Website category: sports
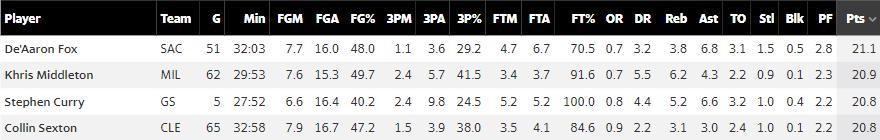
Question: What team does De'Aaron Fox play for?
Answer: SAC

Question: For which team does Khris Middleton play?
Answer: MIL

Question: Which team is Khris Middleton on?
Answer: MIL

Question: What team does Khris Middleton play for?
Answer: MIL

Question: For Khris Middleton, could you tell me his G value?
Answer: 62

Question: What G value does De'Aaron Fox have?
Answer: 51

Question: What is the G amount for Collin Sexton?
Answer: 65

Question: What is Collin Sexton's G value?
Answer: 65

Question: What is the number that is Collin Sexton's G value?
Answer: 65

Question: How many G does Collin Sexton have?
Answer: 65

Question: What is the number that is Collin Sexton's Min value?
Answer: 32:58

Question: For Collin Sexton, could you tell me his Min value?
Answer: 32:58

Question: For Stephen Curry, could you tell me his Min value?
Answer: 27:52

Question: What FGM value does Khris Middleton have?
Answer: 7.6

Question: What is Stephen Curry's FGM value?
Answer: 6.6

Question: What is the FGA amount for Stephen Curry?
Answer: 16.4

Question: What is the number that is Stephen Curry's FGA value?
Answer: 16.4

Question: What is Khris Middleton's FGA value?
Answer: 15.3

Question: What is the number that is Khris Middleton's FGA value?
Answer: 15.3

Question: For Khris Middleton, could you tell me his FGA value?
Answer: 15.3

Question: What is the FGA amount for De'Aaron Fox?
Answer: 16.0

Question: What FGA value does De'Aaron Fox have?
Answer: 16.0

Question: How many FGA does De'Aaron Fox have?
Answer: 16.0

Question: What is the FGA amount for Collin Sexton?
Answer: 16.7

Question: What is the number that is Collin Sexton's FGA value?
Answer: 16.7

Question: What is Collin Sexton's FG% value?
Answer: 47.2

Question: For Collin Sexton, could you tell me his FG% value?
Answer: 47.2

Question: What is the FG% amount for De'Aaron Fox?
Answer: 48.0

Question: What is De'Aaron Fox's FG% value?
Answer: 48.0

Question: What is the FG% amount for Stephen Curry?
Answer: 40.2

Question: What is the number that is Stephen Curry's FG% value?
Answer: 40.2

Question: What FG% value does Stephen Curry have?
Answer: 40.2

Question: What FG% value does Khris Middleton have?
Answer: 49.7

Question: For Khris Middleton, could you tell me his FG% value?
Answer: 49.7

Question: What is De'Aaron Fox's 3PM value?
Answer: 1.1

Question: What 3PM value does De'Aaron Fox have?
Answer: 1.1

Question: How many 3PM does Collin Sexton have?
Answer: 1.5

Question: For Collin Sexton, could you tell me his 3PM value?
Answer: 1.5

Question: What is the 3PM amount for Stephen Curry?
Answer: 2.4

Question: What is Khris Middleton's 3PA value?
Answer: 5.7

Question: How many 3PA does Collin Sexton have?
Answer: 3.9

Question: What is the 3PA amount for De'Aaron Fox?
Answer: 3.6

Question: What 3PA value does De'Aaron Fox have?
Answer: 3.6

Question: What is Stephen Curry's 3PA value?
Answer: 9.8

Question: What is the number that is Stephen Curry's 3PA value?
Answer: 9.8

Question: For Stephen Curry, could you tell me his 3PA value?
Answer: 9.8

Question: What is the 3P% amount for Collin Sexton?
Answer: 38.0

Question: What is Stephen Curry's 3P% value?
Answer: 24.5

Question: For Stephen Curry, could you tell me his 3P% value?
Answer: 24.5

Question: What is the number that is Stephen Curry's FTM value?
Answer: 5.2

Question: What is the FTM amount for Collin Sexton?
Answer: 3.5

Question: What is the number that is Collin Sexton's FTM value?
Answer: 3.5

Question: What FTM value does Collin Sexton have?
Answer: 3.5

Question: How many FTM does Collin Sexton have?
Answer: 3.5

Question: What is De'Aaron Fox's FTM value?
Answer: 4.7

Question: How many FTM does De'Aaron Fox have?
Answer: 4.7

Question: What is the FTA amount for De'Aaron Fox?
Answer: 6.7

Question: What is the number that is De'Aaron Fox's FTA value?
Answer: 6.7

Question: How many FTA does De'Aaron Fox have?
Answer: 6.7

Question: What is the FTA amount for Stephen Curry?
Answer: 5.2

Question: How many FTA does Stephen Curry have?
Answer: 5.2

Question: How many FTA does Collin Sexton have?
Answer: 4.1

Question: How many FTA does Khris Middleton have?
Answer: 3.7

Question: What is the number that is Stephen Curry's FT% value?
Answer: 100.0